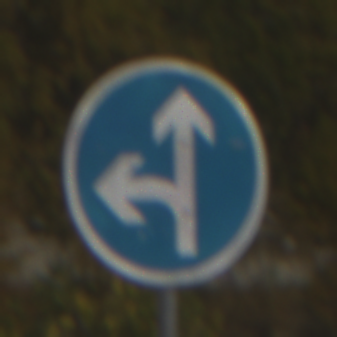
Verkehrszeichen: VorgeschriebeneFahrtrichtungGeradeausOderLinks
Umgebung: Outdoor, Suburban
Tageszeit: MorningAfternoon
Wetter: PartlyCloudy
Licht: Natural
Jahreszeit: NotSpecified
Kontrast: HighContrast